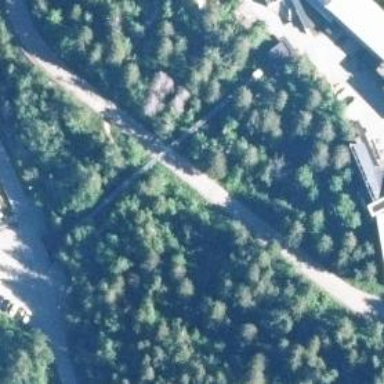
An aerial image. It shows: Funicular railway.